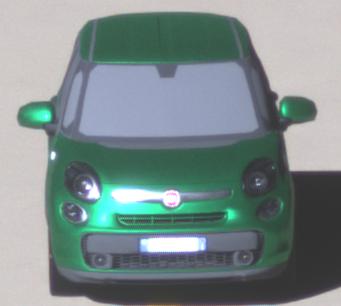
Make: Fiat
Model: 500L 1.4 16V
Detailed model: 500L (199)
Model produced from: 2012/10
Model produced until: 2017/05
Doors: 5
Color: green
Road condition: wet road
Daytime: morning or afternoon
Contrast: high contrast